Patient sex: M
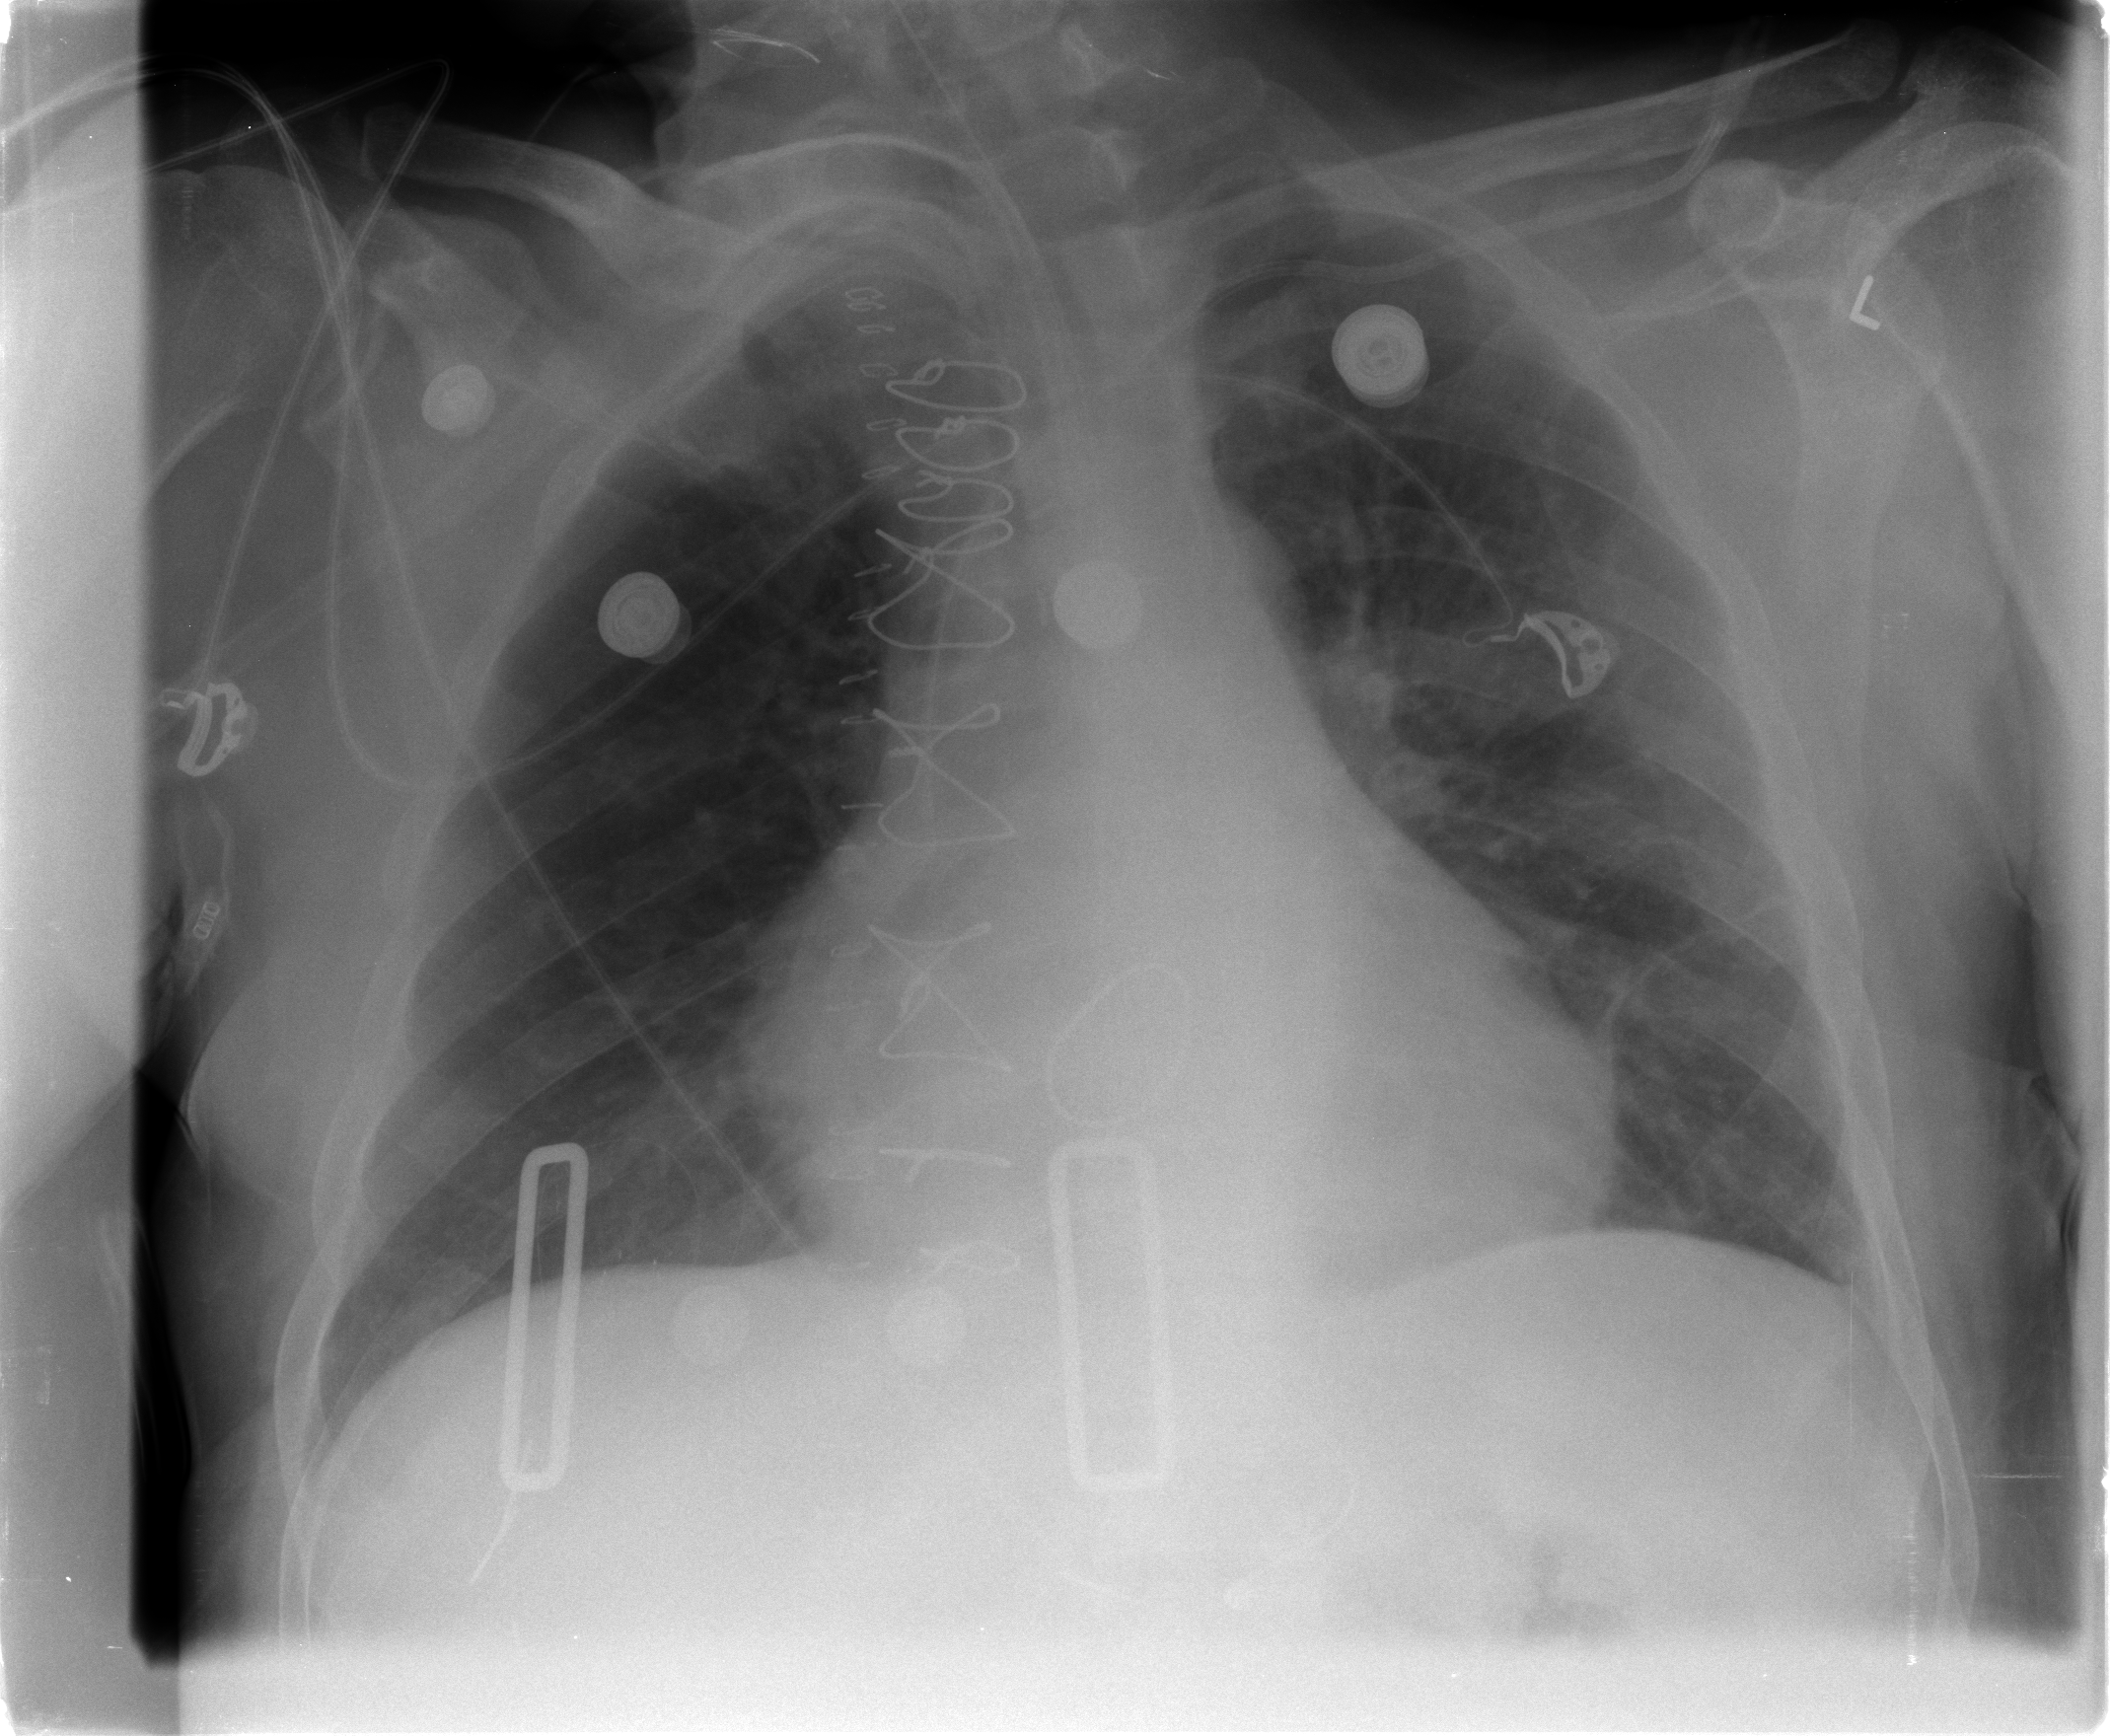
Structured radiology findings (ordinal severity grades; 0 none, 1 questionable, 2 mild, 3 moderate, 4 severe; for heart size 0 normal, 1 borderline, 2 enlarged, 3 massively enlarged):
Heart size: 2
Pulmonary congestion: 0
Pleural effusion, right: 0
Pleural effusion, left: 0
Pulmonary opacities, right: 0
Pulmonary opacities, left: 2
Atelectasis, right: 0
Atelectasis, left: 2